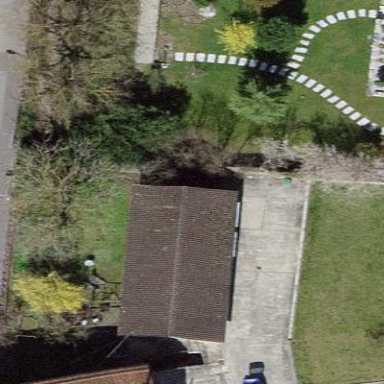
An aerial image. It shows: Group of garages.